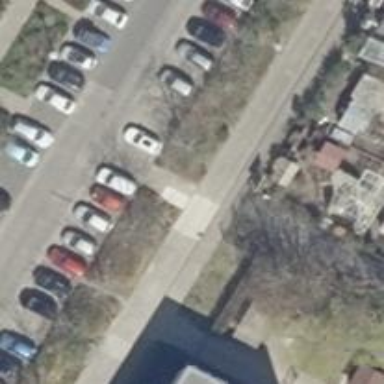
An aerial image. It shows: Concrete footway.